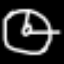
Label: clock